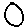
Label: circle